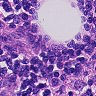
Metastatic tissue present: no